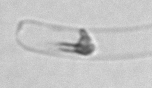
Label: Guinardia_striata